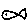
Label: fish